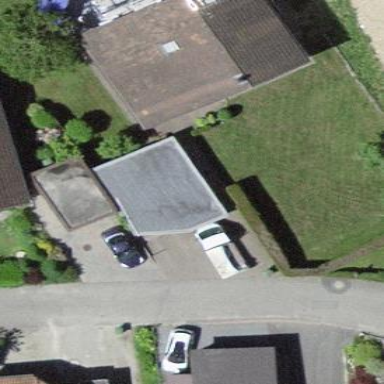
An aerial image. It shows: Garage building.